Question: I am using this very simple code for training MLPClassifier.
'''
x_train, x_test, y_train, y_test = load_data(test_size=0.25)
model = MLPClassifier(alpha=0.01,
batch_size=128,
epsilon=1e-08,
hidden_layer_sizes=(300,),
learning_rate='adaptive',
max_iter=500,
early_stopping=True)
model.fit(x_train, y_train)
y_pred = model.predict(x_test)
accuracy = accuracy_score(y_true=y_test, y_pred=y_pred)
'''
It is perfectly giving accuracy. now my questions are:
- -
secondly, I want to plot the curves for accuracy and loss for train and Val data.
I come to know about
'''
plt.plot(model.loss_curve_)
plt.plot(model.validation_scores_)
'''
But don't know how to use them and tried this but why has the 'val_loss' been low since starting:

I have tried the following code from this community only
'''
scores_train = []
scores_test = []
# EPOCH
epoch = 0
while epoch < n_epoch:
print('epoch: ', epoch)
# SHUFFLING
random_perm = np.random.permutation(x_train.shape[0])
mini_batch_index = 0
while True:
# MINI-BATCH
indices = random_perm[mini_batch_index:mini_batch_index + 128]
model.partial_fit(x_train[indices], y_train[indices], classes=7)
mini_batch_index += 128
if mini_batch_index >= x_train.shape[0]:
break
# SCORE TRAIN
scores_train.append(model.score(x_train, y_train))
# SCORE TEST
scores_test.append(model.score(x_test, y_test))
epoch += 1
""" Plot """
plt.plot(scores_train, color='green', alpha=0.8, label='Train')
plt.plot(scores_test, color='magenta', alpha=0.8, label='Test')
plt.title("Accuracy over epochs", fontsize=14)
plt.xlabel('Epochs')
plt.legend(loc='upper left')
plt.show()
'''
But its throwing an error at line :
'''
model.partial_fit(x_train[indices], y_train[indices], classes=7)
'''
returns:
> Error: only integer scalar arrays can be converted to a scalar index
What am I doing wrong please some one guide.
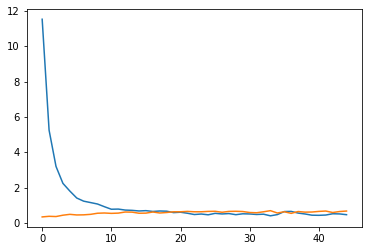
Answer: Got the result by just putting
'''
MLPClassifier(early_stopping=False, warm_start=True)
'''
in 'MLPClassifier()'. Don't know much about it, but solved the purpose.